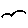
Label: bird